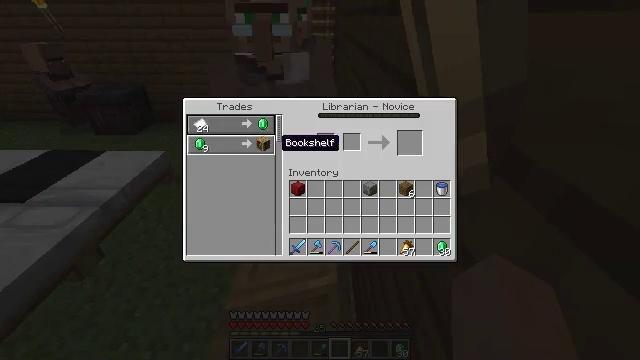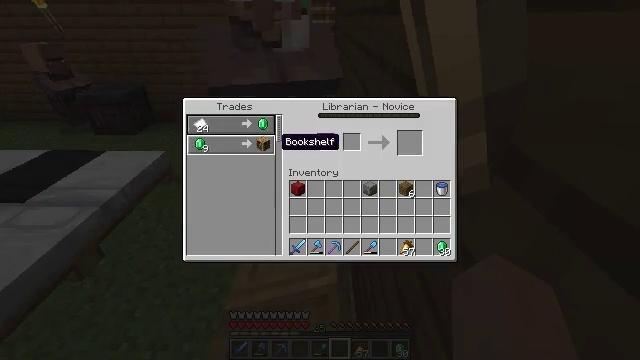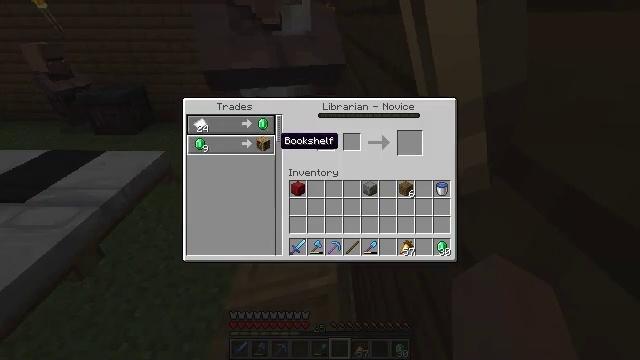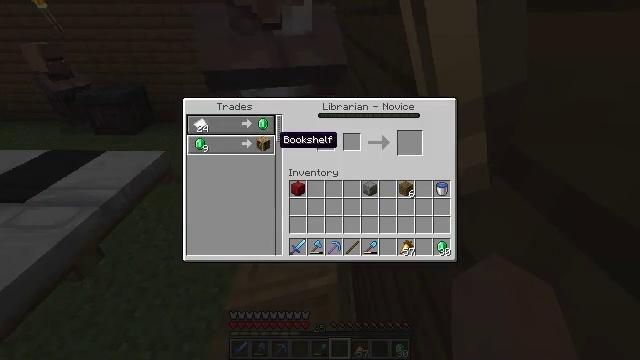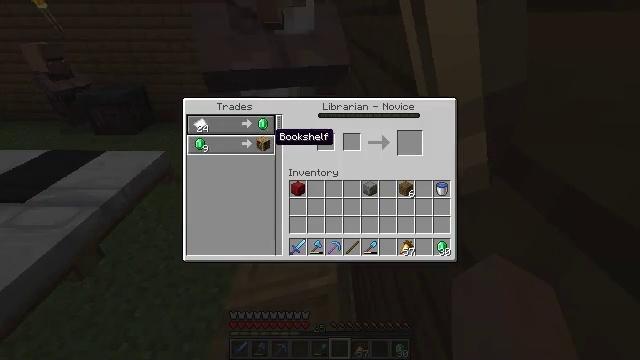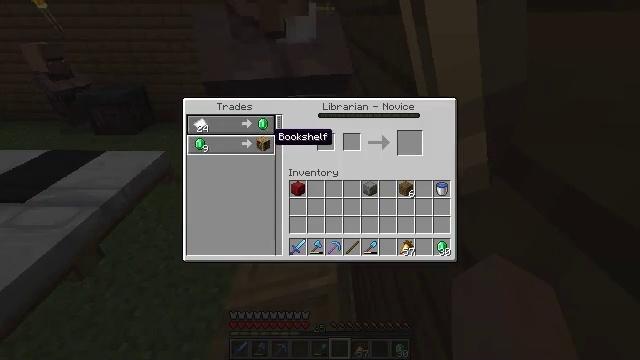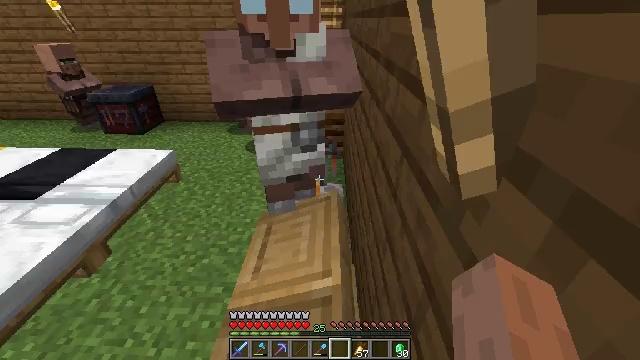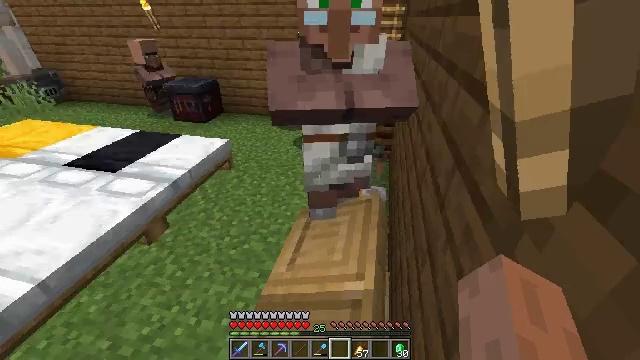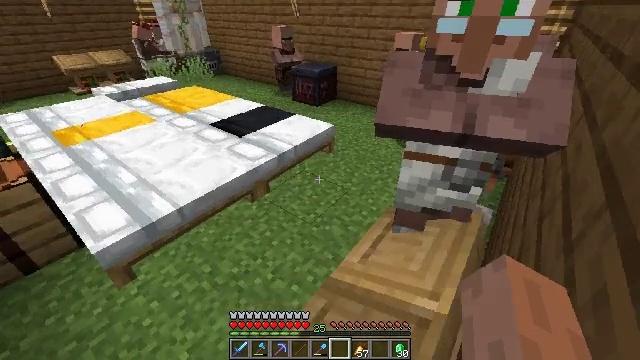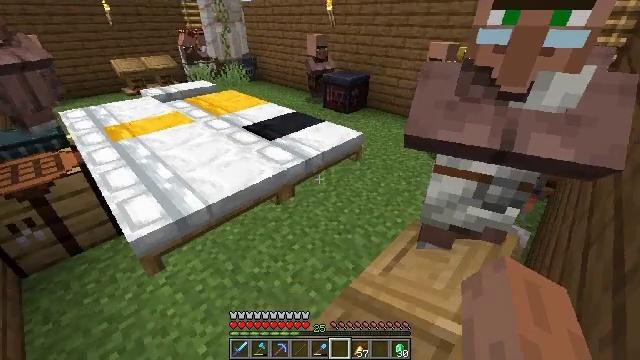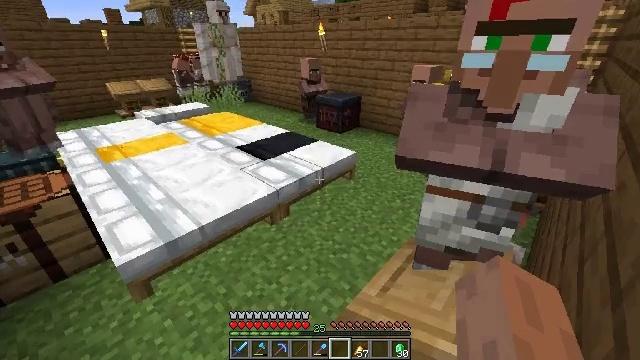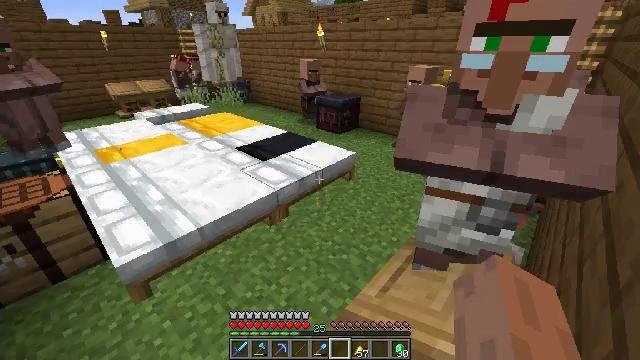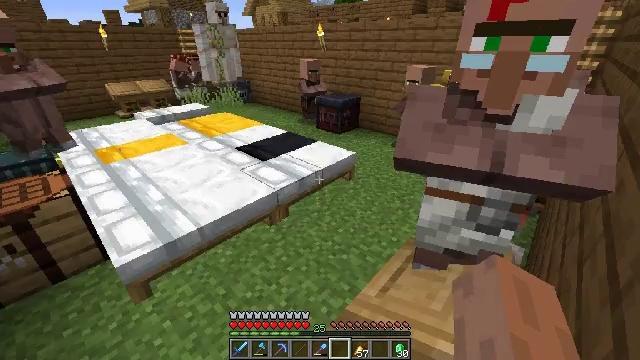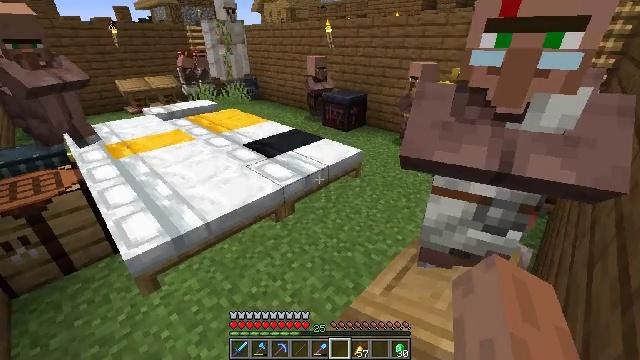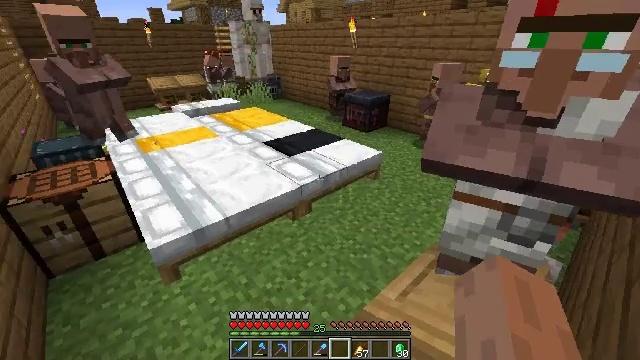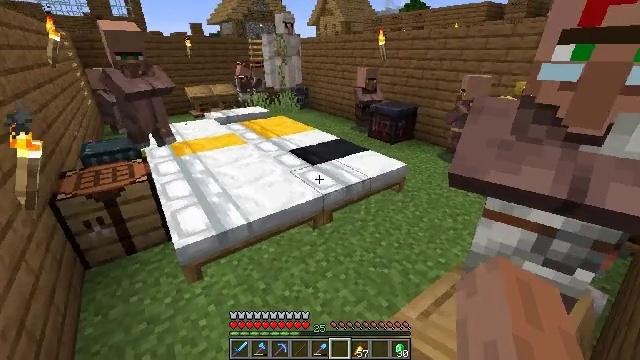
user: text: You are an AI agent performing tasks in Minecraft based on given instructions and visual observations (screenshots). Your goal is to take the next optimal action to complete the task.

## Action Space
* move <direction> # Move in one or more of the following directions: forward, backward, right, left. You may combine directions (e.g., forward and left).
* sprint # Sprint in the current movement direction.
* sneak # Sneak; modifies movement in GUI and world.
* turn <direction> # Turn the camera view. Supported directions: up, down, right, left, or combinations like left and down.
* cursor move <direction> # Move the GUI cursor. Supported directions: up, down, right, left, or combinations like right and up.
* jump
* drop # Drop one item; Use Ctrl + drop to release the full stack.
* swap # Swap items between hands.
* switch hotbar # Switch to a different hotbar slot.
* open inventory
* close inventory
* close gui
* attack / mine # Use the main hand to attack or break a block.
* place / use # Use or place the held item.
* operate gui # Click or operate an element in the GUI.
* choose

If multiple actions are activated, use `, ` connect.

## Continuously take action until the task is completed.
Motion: motion action
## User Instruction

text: Take down the wall torch for reuse.
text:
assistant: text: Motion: no_op
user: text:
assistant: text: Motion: no_op
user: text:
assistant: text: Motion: no_op
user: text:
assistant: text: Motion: no_op
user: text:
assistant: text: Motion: no_op
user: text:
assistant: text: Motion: cursor move left
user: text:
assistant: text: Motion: turn left, close gui
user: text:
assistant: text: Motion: turn left and down, open inventory
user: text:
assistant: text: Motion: turn left and up
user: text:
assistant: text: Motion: turn right and up
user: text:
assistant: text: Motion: no_op
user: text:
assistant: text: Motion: no_op
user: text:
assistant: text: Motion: turn left
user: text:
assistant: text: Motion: turn left
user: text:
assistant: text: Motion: turn left and up
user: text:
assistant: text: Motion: turn left and up
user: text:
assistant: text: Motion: turn left and up
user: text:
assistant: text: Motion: no_op
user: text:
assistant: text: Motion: no_op
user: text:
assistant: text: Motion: no_op
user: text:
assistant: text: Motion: turn left and up
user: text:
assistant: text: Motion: turn left and up
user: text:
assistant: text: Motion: turn left
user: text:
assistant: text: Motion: no_op
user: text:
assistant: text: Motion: no_op
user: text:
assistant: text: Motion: move forward
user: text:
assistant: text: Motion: move forward
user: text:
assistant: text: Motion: move forward, turn down
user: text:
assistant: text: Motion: move forward
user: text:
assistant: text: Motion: move forward, turn right